Question: i just updated to 'Xcode' 5 and my project is using 'GIT', after update completed suddenly question marks appear in project navigator file near each file.

when i am trying to 'Commit' i don't see what files have been changed, i cannot pull also
and when i am trying to push it gives :Push Success" message but the repository on 'GitHub' don't updated.
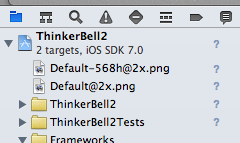
Answer: You probably did not set up your git repository properly. There are ways of adding external git repositories, but they tend not to work well for github (in my experience) and always lead to these sorts of issues.
If you want to set up a remote git repository through github on XCode these are the steps you should take.
1. Make the repository on github. Make sure to add the .gitignore file for Objective-C.
2. Clone the repository.
3. Go to XCode, press "create new project"
4. Create the project in the folder you cloned the repo to. I always name it the exact same thing, but I don't know if that is necessary.
5. Make sure not to select create local git repository.
This will definitely create a project that is under version control by a remote git repository hosted on github.